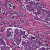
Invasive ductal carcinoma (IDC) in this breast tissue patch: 0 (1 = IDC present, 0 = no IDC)